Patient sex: M
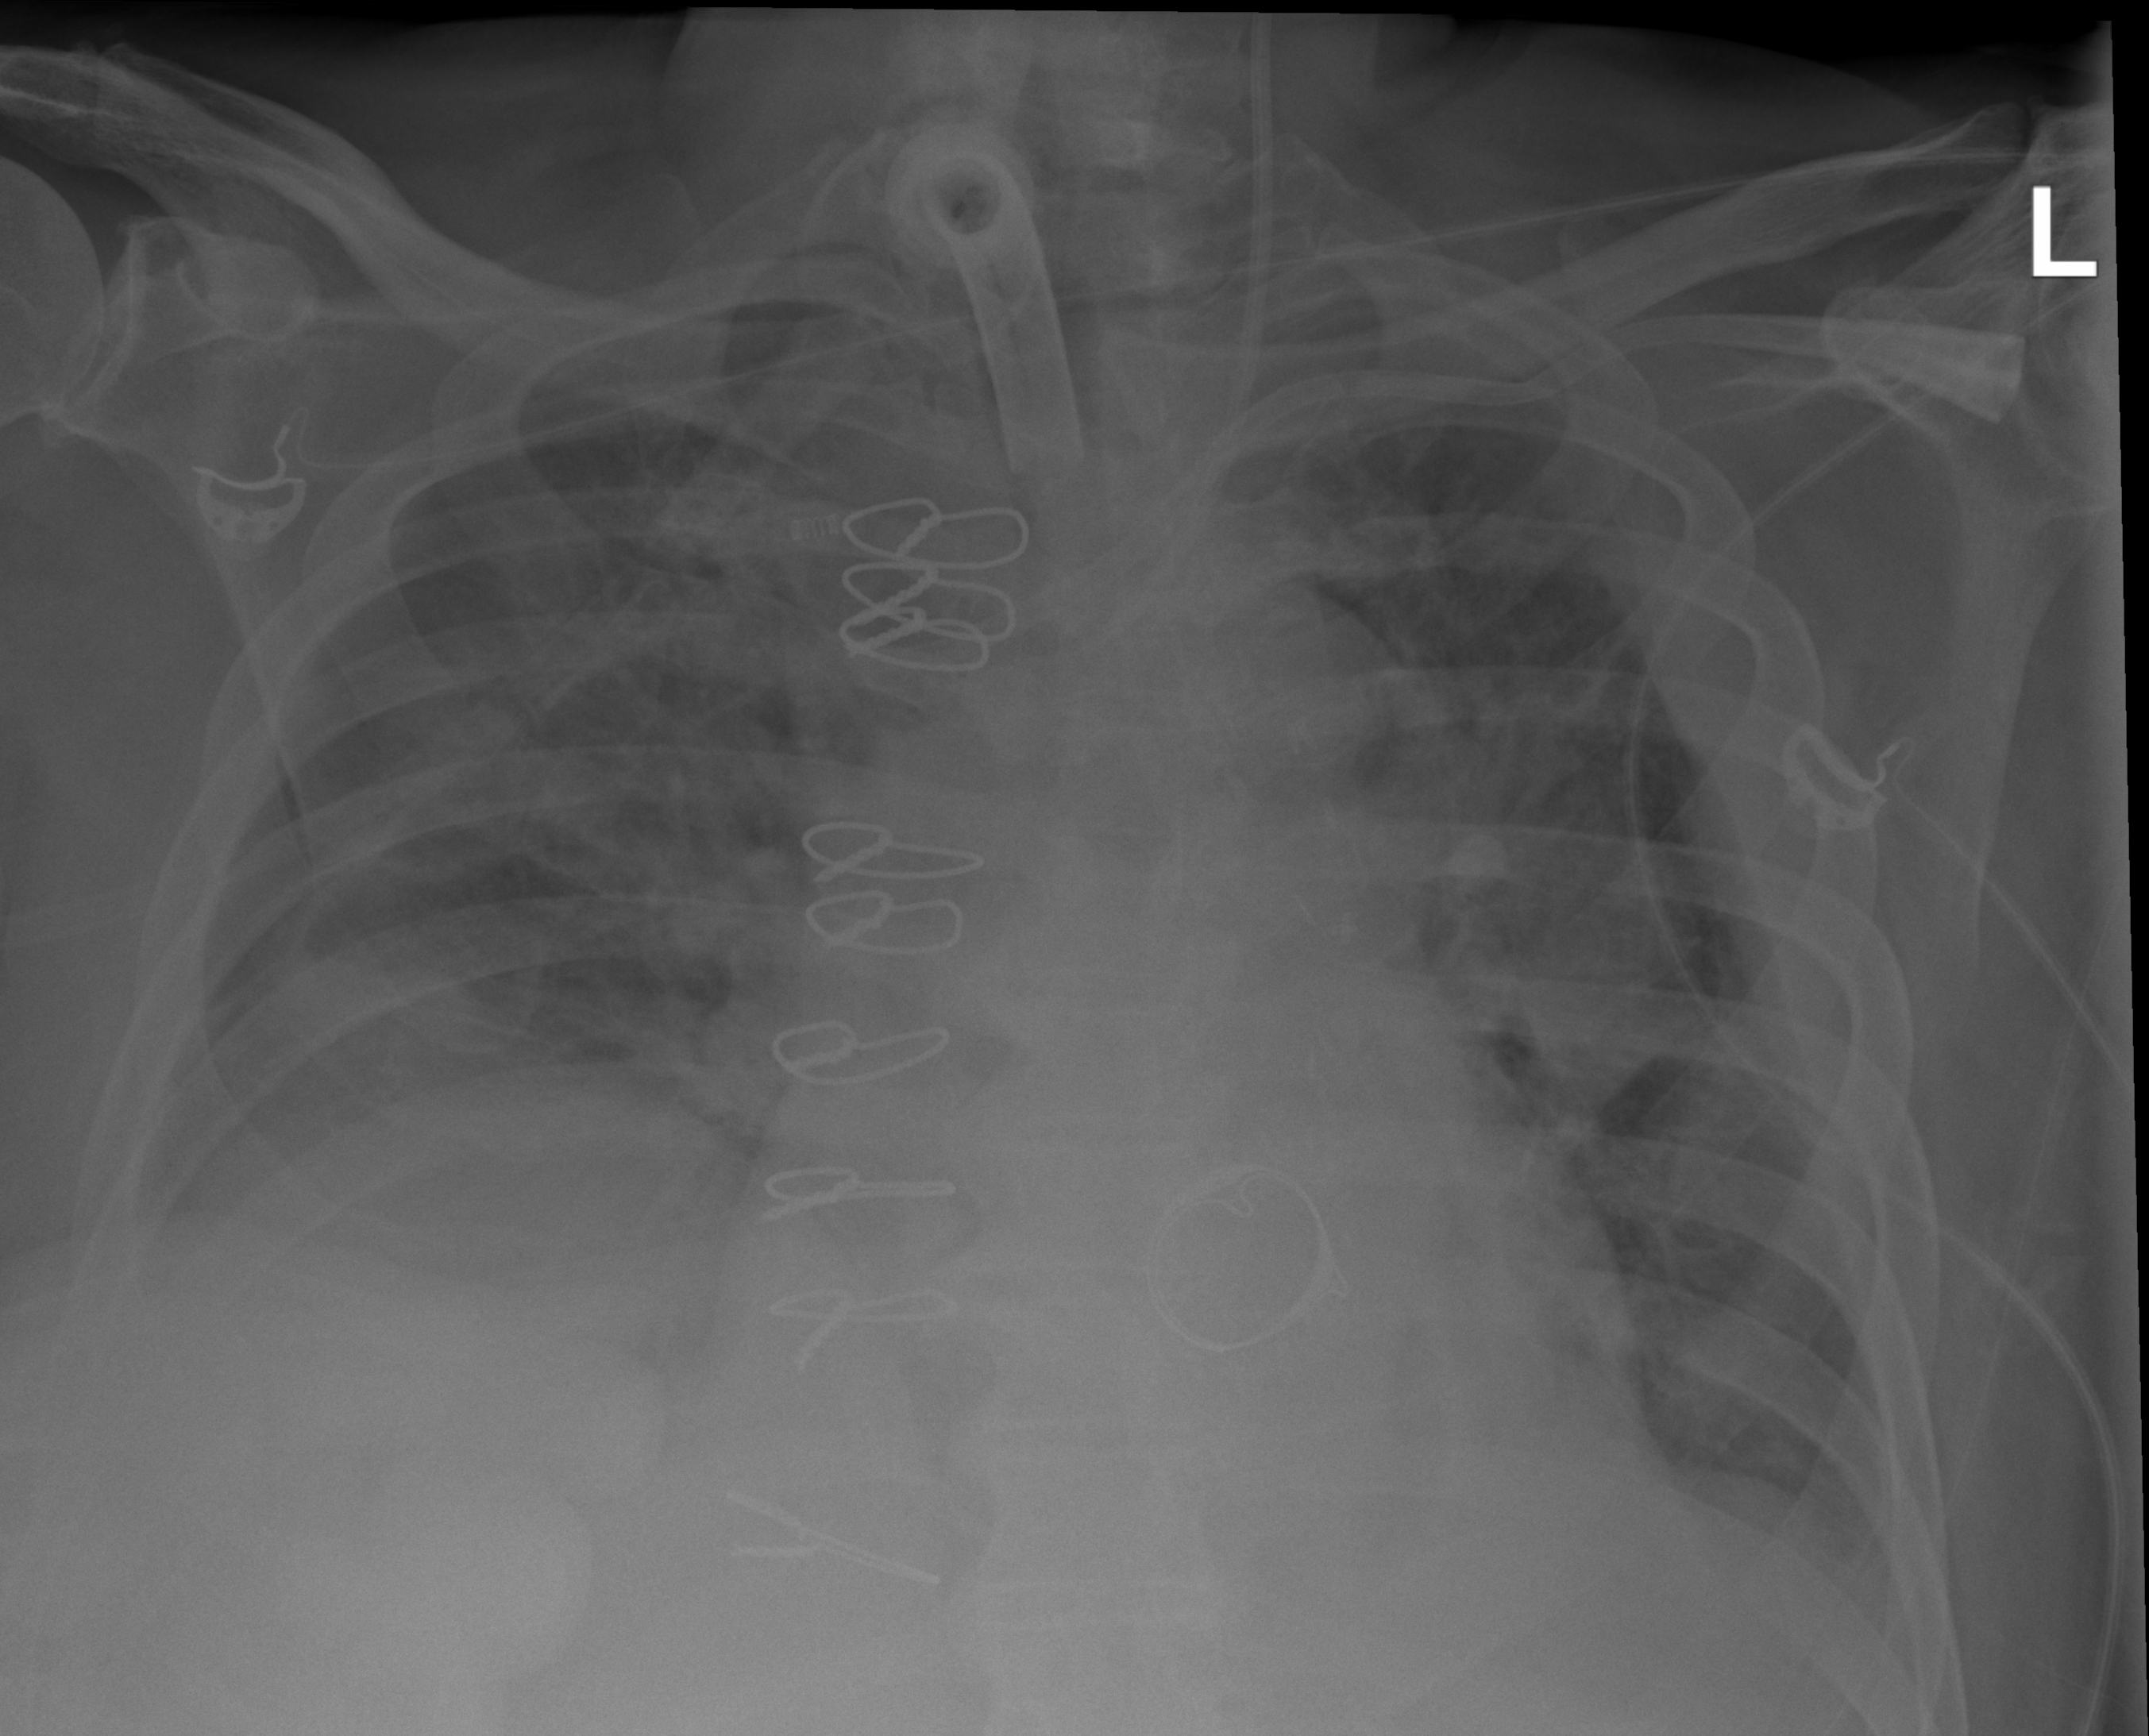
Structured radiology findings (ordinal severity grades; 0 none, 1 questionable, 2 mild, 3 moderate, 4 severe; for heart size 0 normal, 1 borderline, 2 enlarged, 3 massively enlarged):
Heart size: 1
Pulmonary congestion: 2
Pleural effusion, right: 2
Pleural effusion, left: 2
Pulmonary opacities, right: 2
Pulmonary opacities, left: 2
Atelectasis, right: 2
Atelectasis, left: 2